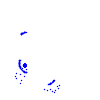
Particle: proton